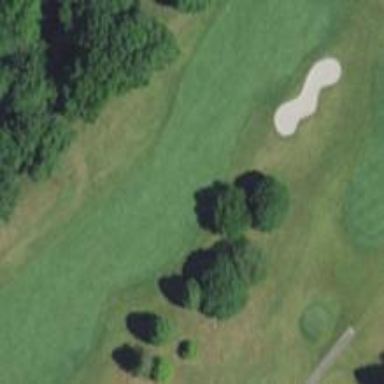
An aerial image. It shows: Golf fairway covered with lush grass.